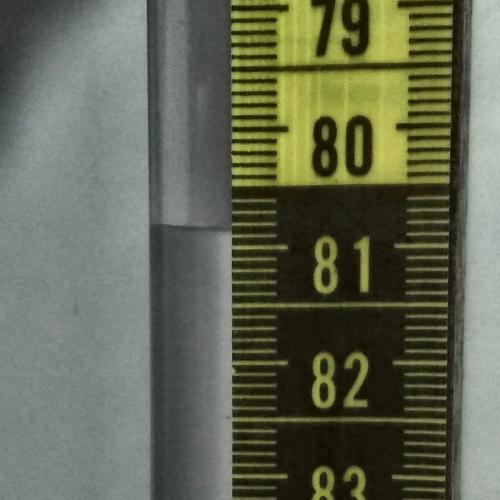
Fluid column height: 80.9 cm